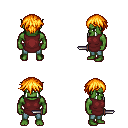
a pixel art fantasy rpg character, male body template, orc, green skin, maroon tunic, teal pants, light blonde short bangs hairstyle, dagger, four views (front, back, left, right), 2x2 character sprite sheet, small pixel art, hard edges, no anti-aliasing